Field crop: tomato
Growth stage: 1
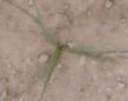
Species: cyperus